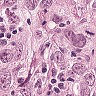
Metastatic tissue present: yes